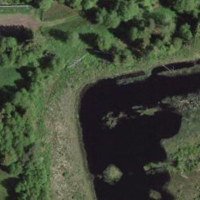
EUNIS habitat code: 44
Species observed at this site:
Tachybaptus ruficollis
Anthus trivialis
Fulica atra
Lophophanes cristatus
Anas platyrhynchos
Emberiza citrinella
Troglodytes troglodytes
Dendrocopos major
Fringilla coelebs
Buteo buteo
Sylvia atricapilla
Columba palumbus
Phylloscopus collybita
Parus major
Cuculus canorus
Hirundo rustica
Milvus migrans
Milvus milvus
Turdus pilaris
Certhia familiaris
Phylloscopus trochilus
Motacilla alba
Delichon urbicum